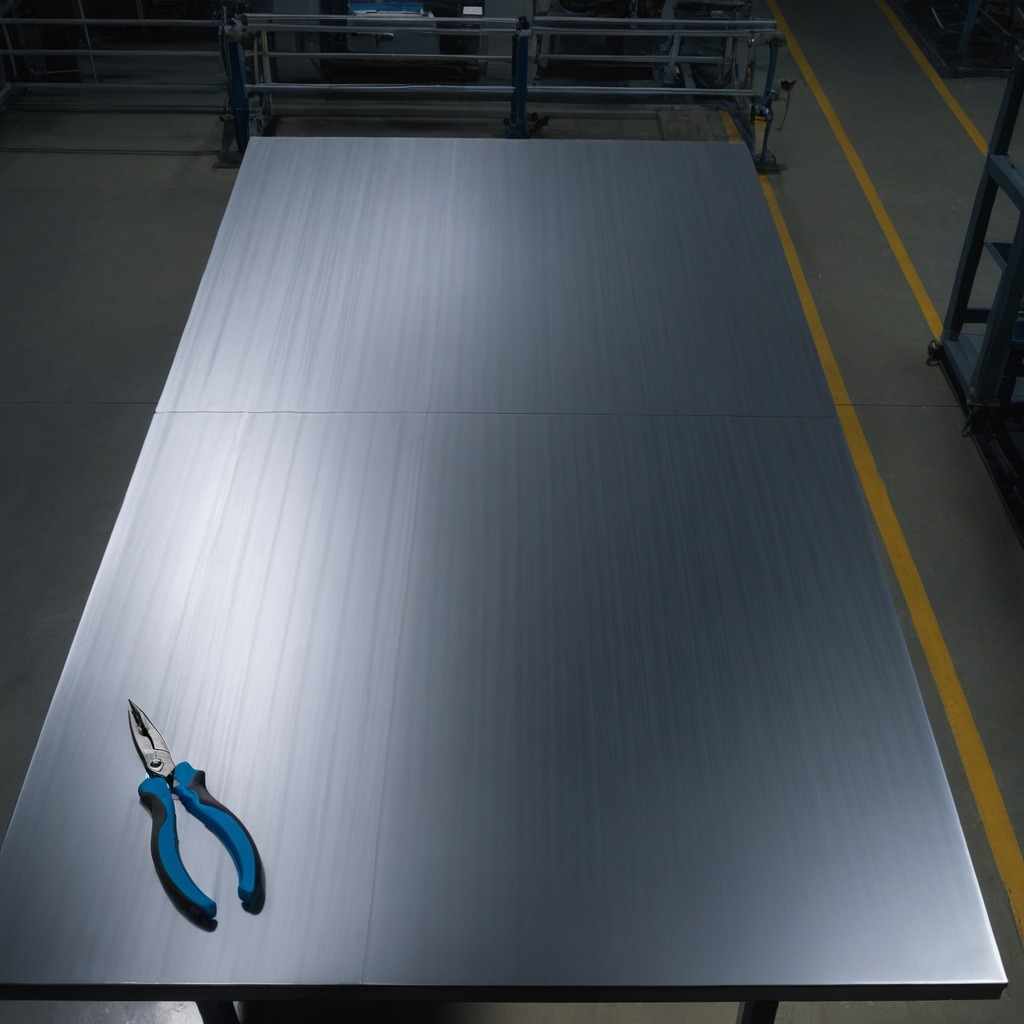
A plier is lying on the tabletop.